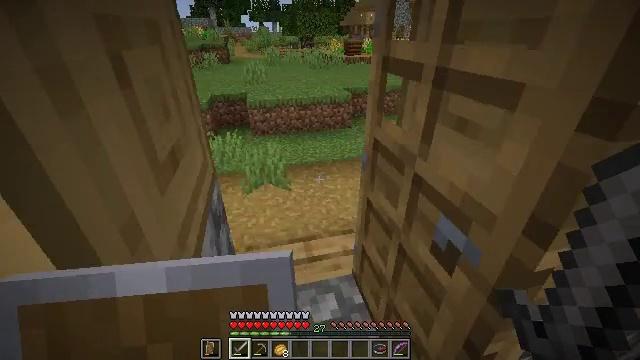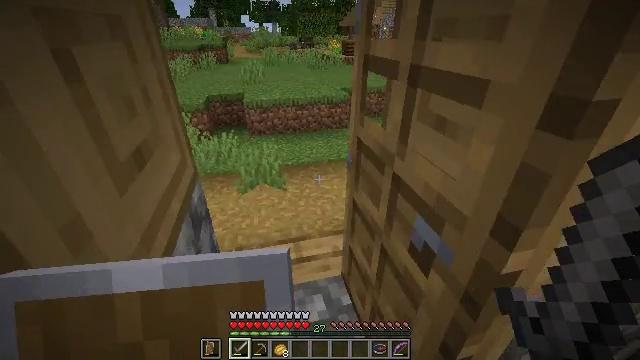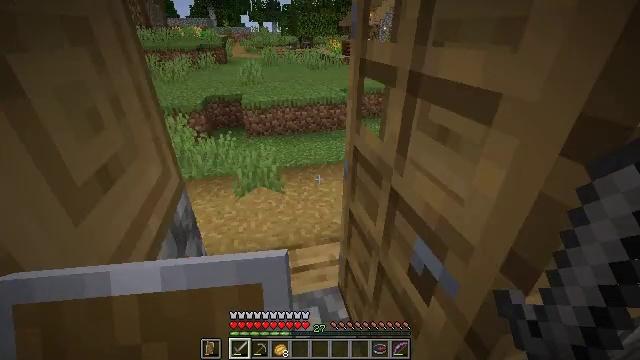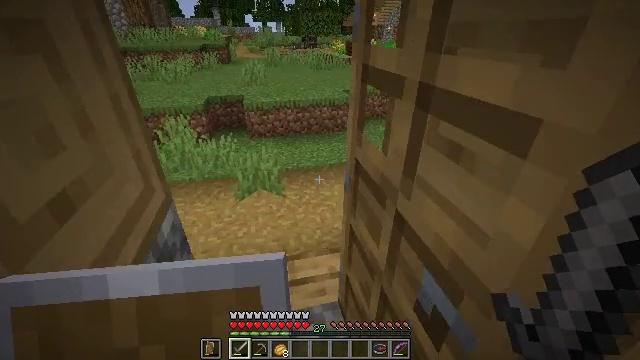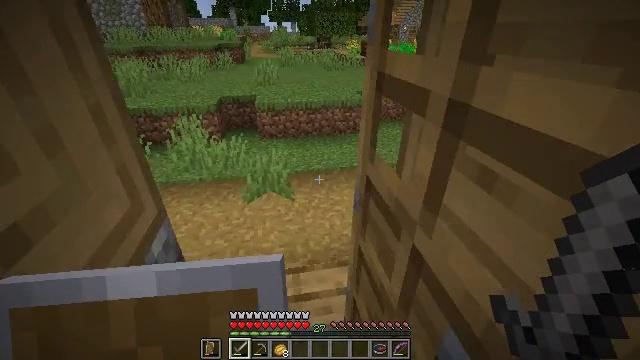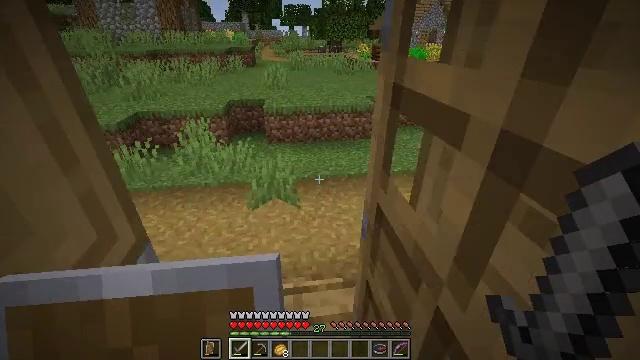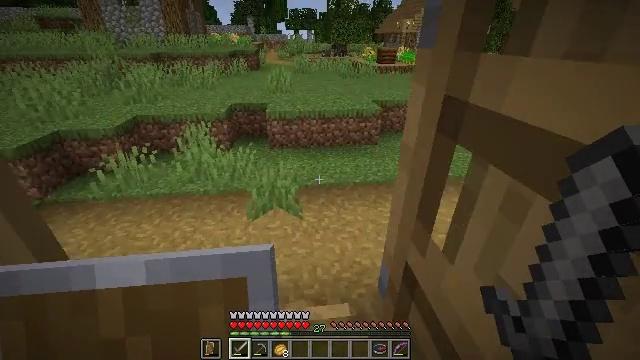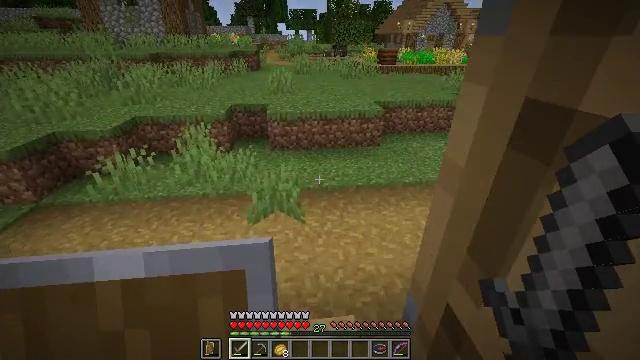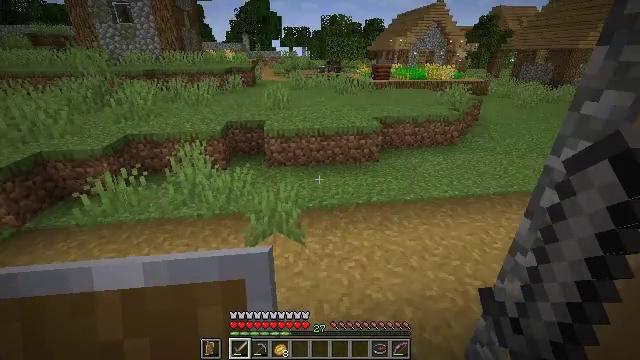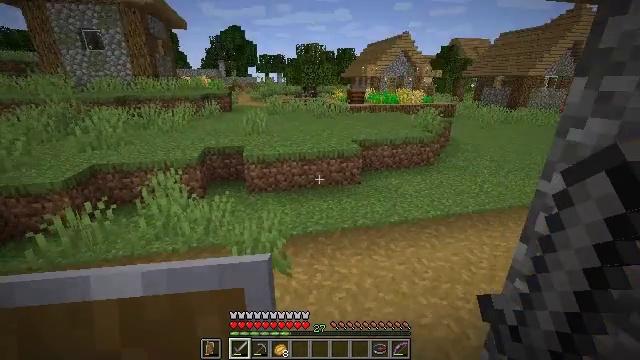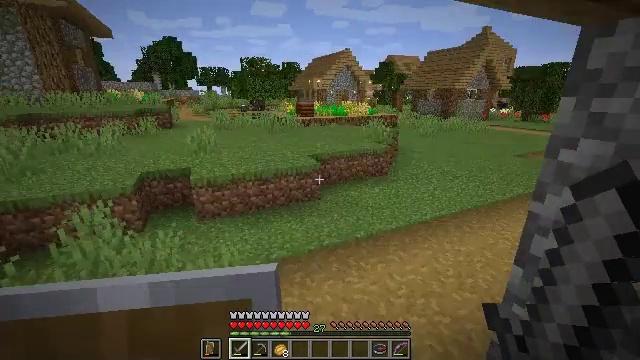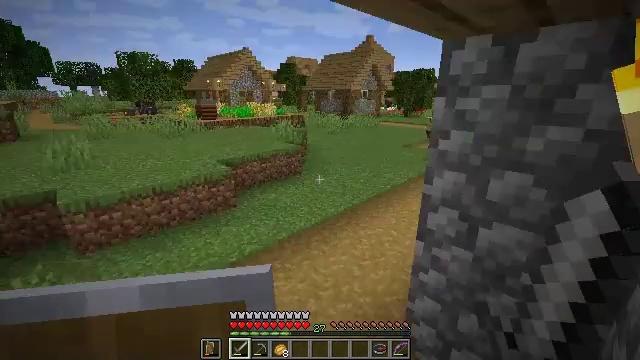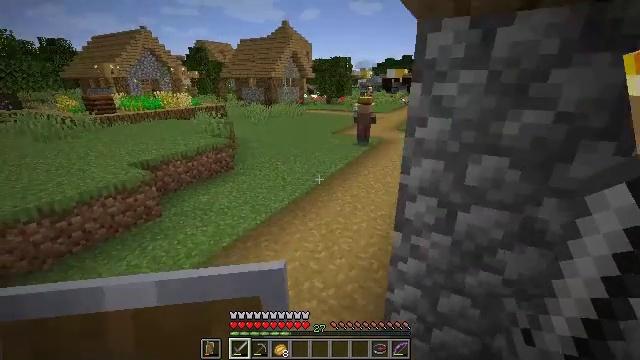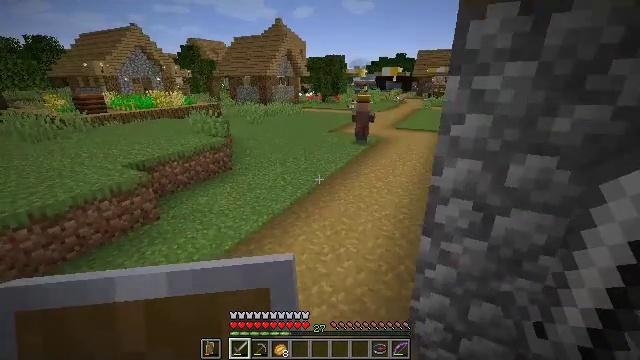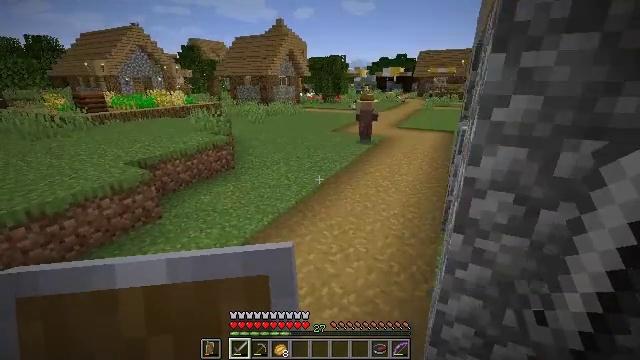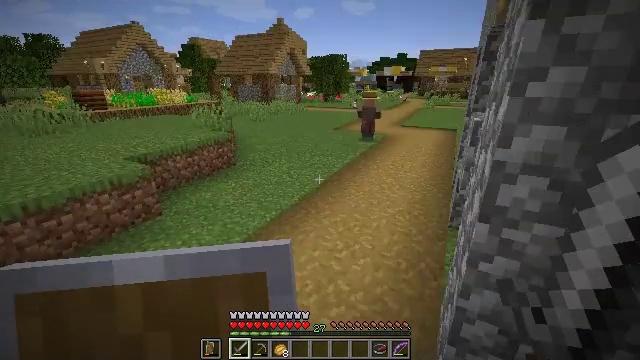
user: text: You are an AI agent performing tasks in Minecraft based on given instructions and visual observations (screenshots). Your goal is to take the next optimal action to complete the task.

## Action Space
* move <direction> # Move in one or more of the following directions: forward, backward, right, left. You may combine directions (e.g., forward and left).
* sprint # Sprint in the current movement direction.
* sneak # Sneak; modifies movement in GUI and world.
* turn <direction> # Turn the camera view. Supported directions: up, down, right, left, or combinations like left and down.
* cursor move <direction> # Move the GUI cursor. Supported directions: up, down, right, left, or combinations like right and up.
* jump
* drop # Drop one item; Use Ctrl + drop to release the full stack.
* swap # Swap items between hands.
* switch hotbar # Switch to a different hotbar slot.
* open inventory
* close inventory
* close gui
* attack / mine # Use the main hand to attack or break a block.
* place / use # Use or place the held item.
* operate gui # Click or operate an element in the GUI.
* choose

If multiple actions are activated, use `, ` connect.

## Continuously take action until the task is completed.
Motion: motion action
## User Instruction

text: Remove the white bed from its place.
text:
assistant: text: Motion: move forward
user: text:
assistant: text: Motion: move forward
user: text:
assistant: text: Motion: move forward
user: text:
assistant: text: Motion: move forward, turn left
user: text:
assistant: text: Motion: move forward, turn left
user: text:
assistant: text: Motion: move forward
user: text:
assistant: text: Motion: move forward and move left
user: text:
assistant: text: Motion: move forward and move left, turn right and up
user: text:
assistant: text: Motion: move forward and move left, turn right and up
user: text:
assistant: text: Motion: move forward and move left, turn right and up
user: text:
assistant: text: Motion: move forward and move left, turn right
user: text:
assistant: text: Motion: move forward and move left, turn right and down
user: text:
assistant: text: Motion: move forward and move left, turn right
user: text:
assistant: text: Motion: move forward and move left
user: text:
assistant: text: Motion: move forward and move left
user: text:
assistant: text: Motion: move forward and move left
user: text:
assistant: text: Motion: move forward and move left
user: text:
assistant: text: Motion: move forward and move left, turn right and up
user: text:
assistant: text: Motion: move forward and move left, turn right and up
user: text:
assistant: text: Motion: move forward and move left, turn right and up
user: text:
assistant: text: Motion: move forward and move left, turn right and up
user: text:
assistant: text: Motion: move forward and move left
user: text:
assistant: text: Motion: move forward and move left
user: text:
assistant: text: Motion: move forward and move left, turn right and up
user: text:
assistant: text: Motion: move forward and move left, turn right and up
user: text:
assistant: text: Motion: move forward, turn right
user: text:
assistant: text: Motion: move forward
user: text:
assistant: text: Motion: move forward
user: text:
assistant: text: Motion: move forward
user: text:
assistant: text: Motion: move forward